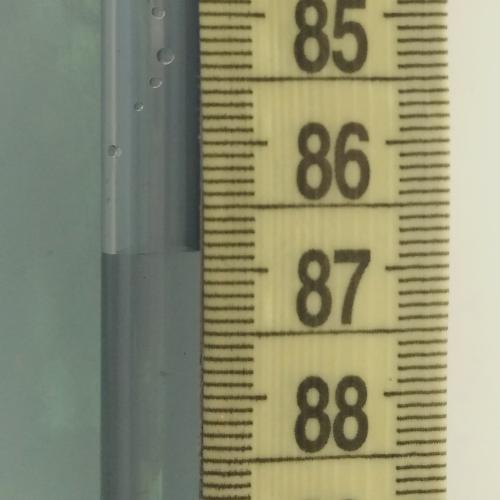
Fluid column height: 86.9 cm